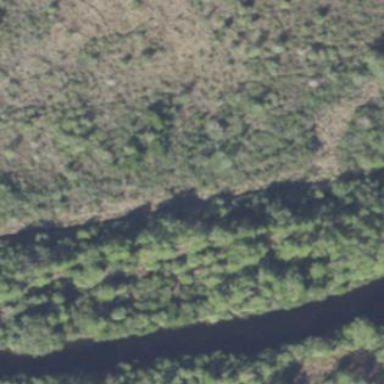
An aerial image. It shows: Mixed woodland with various types of leaves.